Question: How can I add a check symbol next to a menu item, like so?

Also, how do I modify the value associated with it? As of now, I have the following code:
'''
//Create the menu
theMenu = [[NSMenu alloc] initWithTitle:@""];
[theMenu setAutoenablesItems:NO];
[theMenu addItemWithTitle:@"Enabled" action:@selector(logIt) keyEquivalent:@""];
[theMenu addItem:[NSMenuItem separatorItem]];
[theMenu addItemWithTitle:@"About" action:@selector(orderFrontStandardAboutPanel:) keyEquivalent:@""];
[theMenu addItemWithTitle:@"Check For Updates" action:nil keyEquivalent:@""];
[theMenu addItem:[NSMenuItem separatorItem]];
[theMenu addItemWithTitle:@"Quit" action:@selector(terminate:) keyEquivalent:@""];
NSStatusBar *statusBar = [NSStatusBar systemStatusBar];
statusItem = [statusBar statusItemWithLength:NSVariableStatusItemLength];
[statusItem setImage:[NSImage imageNamed:@"Icon2.png"]];
[statusItem setToolTip:_appName];
[statusItem setHighlightMode:YES];
[statusItem setMenu:theMenu];
'''
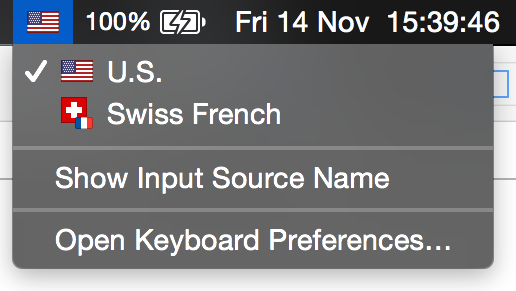
Answer: The check is linked to the state of the menuItem.
'''
[statusItem setState:NSONState];
'''
The check should appear when the item is in ON State